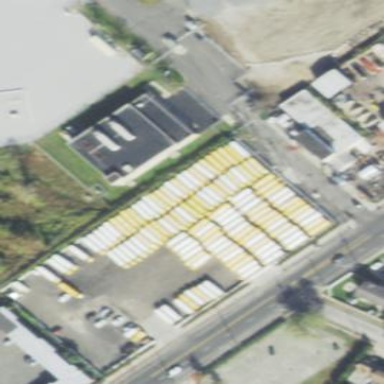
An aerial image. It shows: Depot designated for school buses.